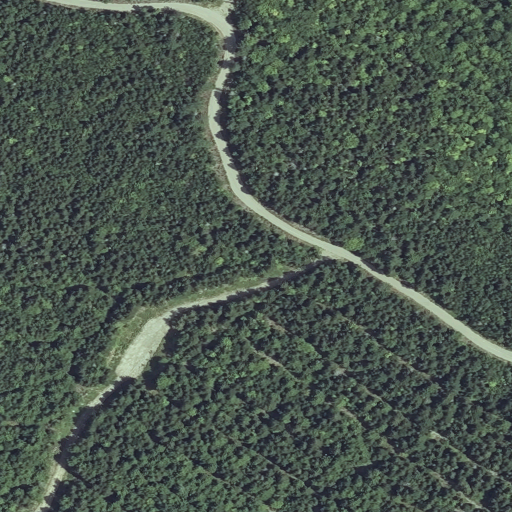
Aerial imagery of ridge(s) in Maine named Rocky Ridge containing mixed forest, evergreen forest, deciduous forest, open development, and low intensity development